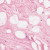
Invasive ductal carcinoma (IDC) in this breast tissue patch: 0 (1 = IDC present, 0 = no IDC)